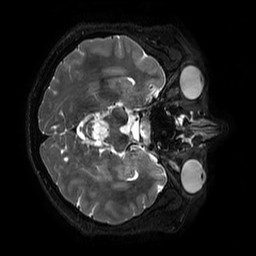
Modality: T2w
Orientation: axial
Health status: ill
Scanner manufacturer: philips
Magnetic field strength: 3 T
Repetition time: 2.5 s
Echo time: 0.331 s